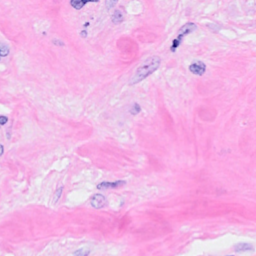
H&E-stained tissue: Breast